Question: I am trying to replicate the donut graph in the picture below.

I have completed everything but the actual coloring, and am confused as to what I am doing incorrectly in the scale_colour_manual portion of ggplot.
Here's the code that I am using for ggplot:
'''
ggplot(base_ind_zones) +
geom_rect(aes(fill = base_zones, ymax=ymax, ymin=ymin, xmax=4, xmin=3)) +
geom_rect(aes(fill = ind, ymax=ymax, ymin=ymin, xmax=3, xmin=2)) +
xlim(c(0, 4)) +
theme(aspect.ratio=1) +
coord_polar(theta = "y", start = ((2*3.14)/3)) +
theme(panel.grid=element_blank()) +
theme(axis.text=element_blank()) +
theme(axis.ticks=element_blank()) +
scale_colour_manual(breaks = c("A", "B", "C", "D"),
values = c(adjustcolor("blue", alpha.f = 0), "firebrick4", "grey99", "skyblue1"))
'''
and a sample data set:
'''
base_ind_zones <- base_ind_zones = data.frame(category=c("A", "B", "C", "D"),
base_zones=c(33, 44, 12, 11),
ind=c(33, 44, 2, 21))
#Needed to determine the ymin and ymax for ggplot
base_ind_zones$fraction = base_ind_zones$ind / sum(base_ind_zones$ind)
base_ind_zones$ymax = cumsum(base_ind_zones$fraction)
base_ind_zones$ymin = c(0, head(base_ind_zones$ymax, n = -1))
'''
<URL>
Before adding scale_colour_manual, I get the above donut graph. After adding the scale_colour_manual, there was no change in coloring. What changes do I need to make to scale_colou_manual to change the coloring? If I am not on the right track, I would really appreciate any sort of guidance. Thanks in advance!
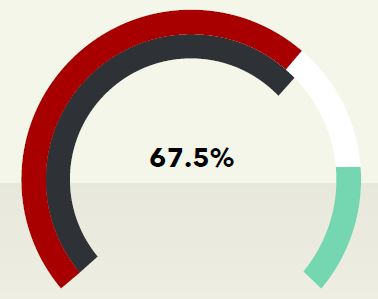
Answer: '''
base_ind_zones <- data.frame(category=c("A", "B", "C", "D"),
base_zones=as.character(c(33, 44, 12, 11)),
ind=as.character(c(33, 45, 2, 21)),
stringsAsFactors = FALSE)
#Needed to determine the ymin and ymax for ggplot
base_ind_zones$fraction = as.numeric(base_ind_zones$ind) /
sum(as.numeric(base_ind_zones$ind))
base_ind_zones$ymax = cumsum(base_ind_zones$fraction)
base_ind_zones$ymin = c(0, head(base_ind_zones$ymax, n = -1))
ggplot(base_ind_zones) +
geom_rect(aes(fill = base_zones, ymax=ymax, ymin=ymin, xmax=4, xmin=3)) +
geom_rect(aes(fill = ind, ymax=ymax, ymin=ymin, xmax=3, xmin=2)) +
xlim(c(0, 4)) +
theme(aspect.ratio=1) +
coord_polar(theta = "y", start = ((2*3.14)/3)) +
theme(panel.grid=element_blank()) +
theme(axis.text=element_blank()) +
theme(axis.ticks=element_blank()) +
scale_fill_manual(breaks = c("A", "B", "C", "D"),
values = c("33"="white", "44"="firebrick4", "12"="white",
"11"="skyblue1", "2"="black", "21"="white", "45"="black"))
'''
<URL>